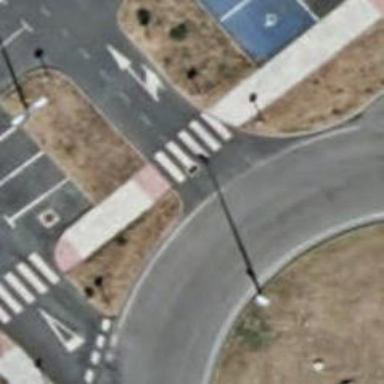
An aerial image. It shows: Pedestrian crossing with zebra markings on footway.